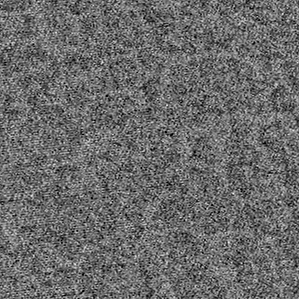
Label: frost